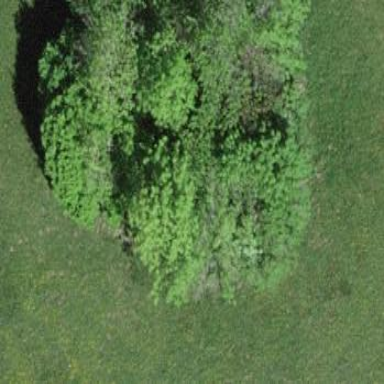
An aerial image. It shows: Forest area.